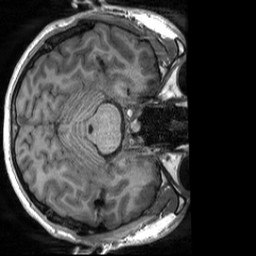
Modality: T1w
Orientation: axial
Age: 22
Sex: male
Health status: healthy
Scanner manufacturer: siemens
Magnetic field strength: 3 T
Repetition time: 2 s
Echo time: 0.00232 s